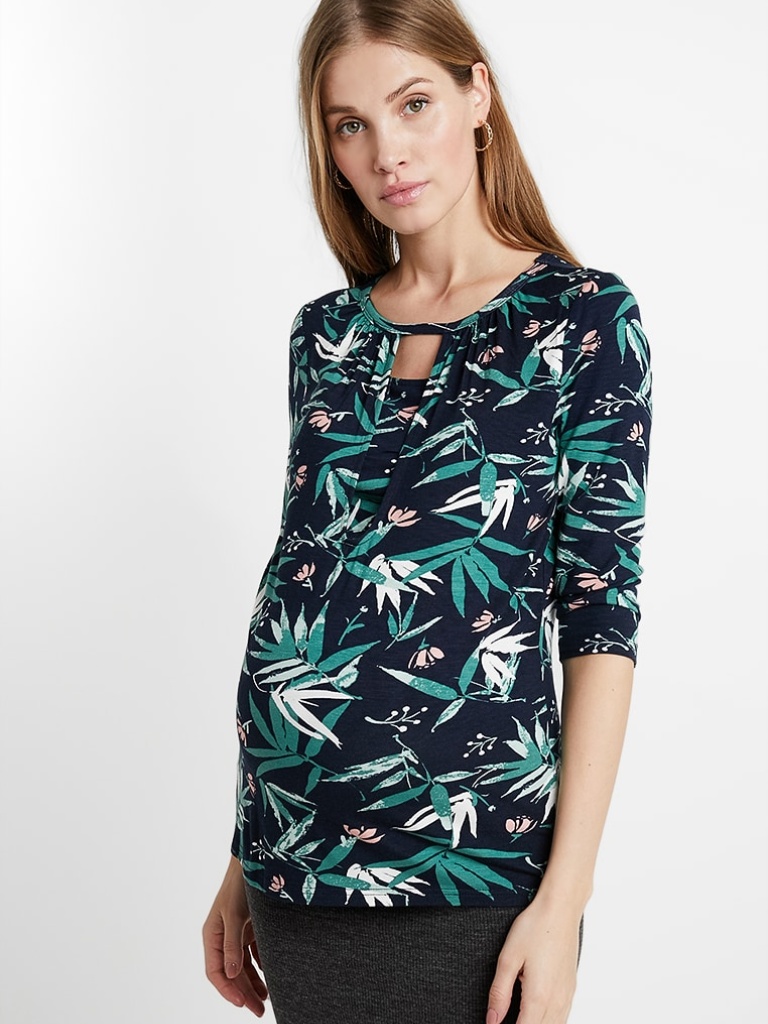
jersey relaxed a long-sleeved with the sleeves down hip length Untucked crew tunic